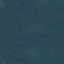
Label: Forest